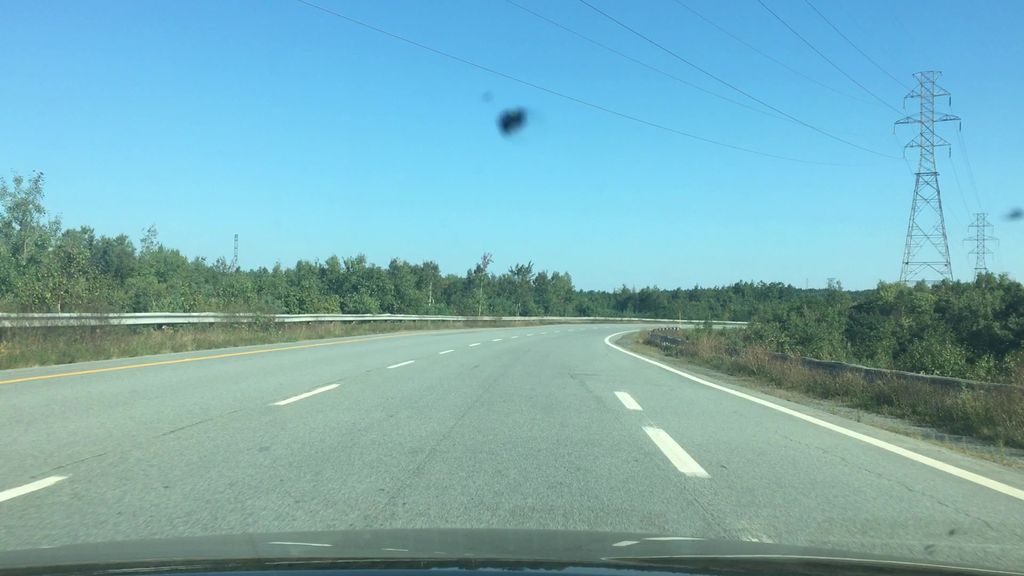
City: halifax